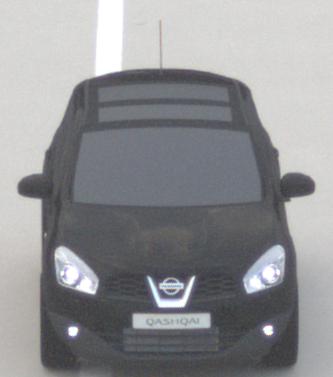
Make: Nissan
Model: Qashqai 1.6
Detailed model: Qashqai (J10)
Model produced from: 2010/03
Model produced until: 2010/08
Doors: 5
Color: black
Road condition: dry road
Daytime: morning or afternoon
Contrast: low contrast